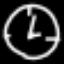
Label: clock